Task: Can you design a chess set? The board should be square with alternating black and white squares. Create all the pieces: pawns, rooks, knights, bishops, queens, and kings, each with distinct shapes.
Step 2467:
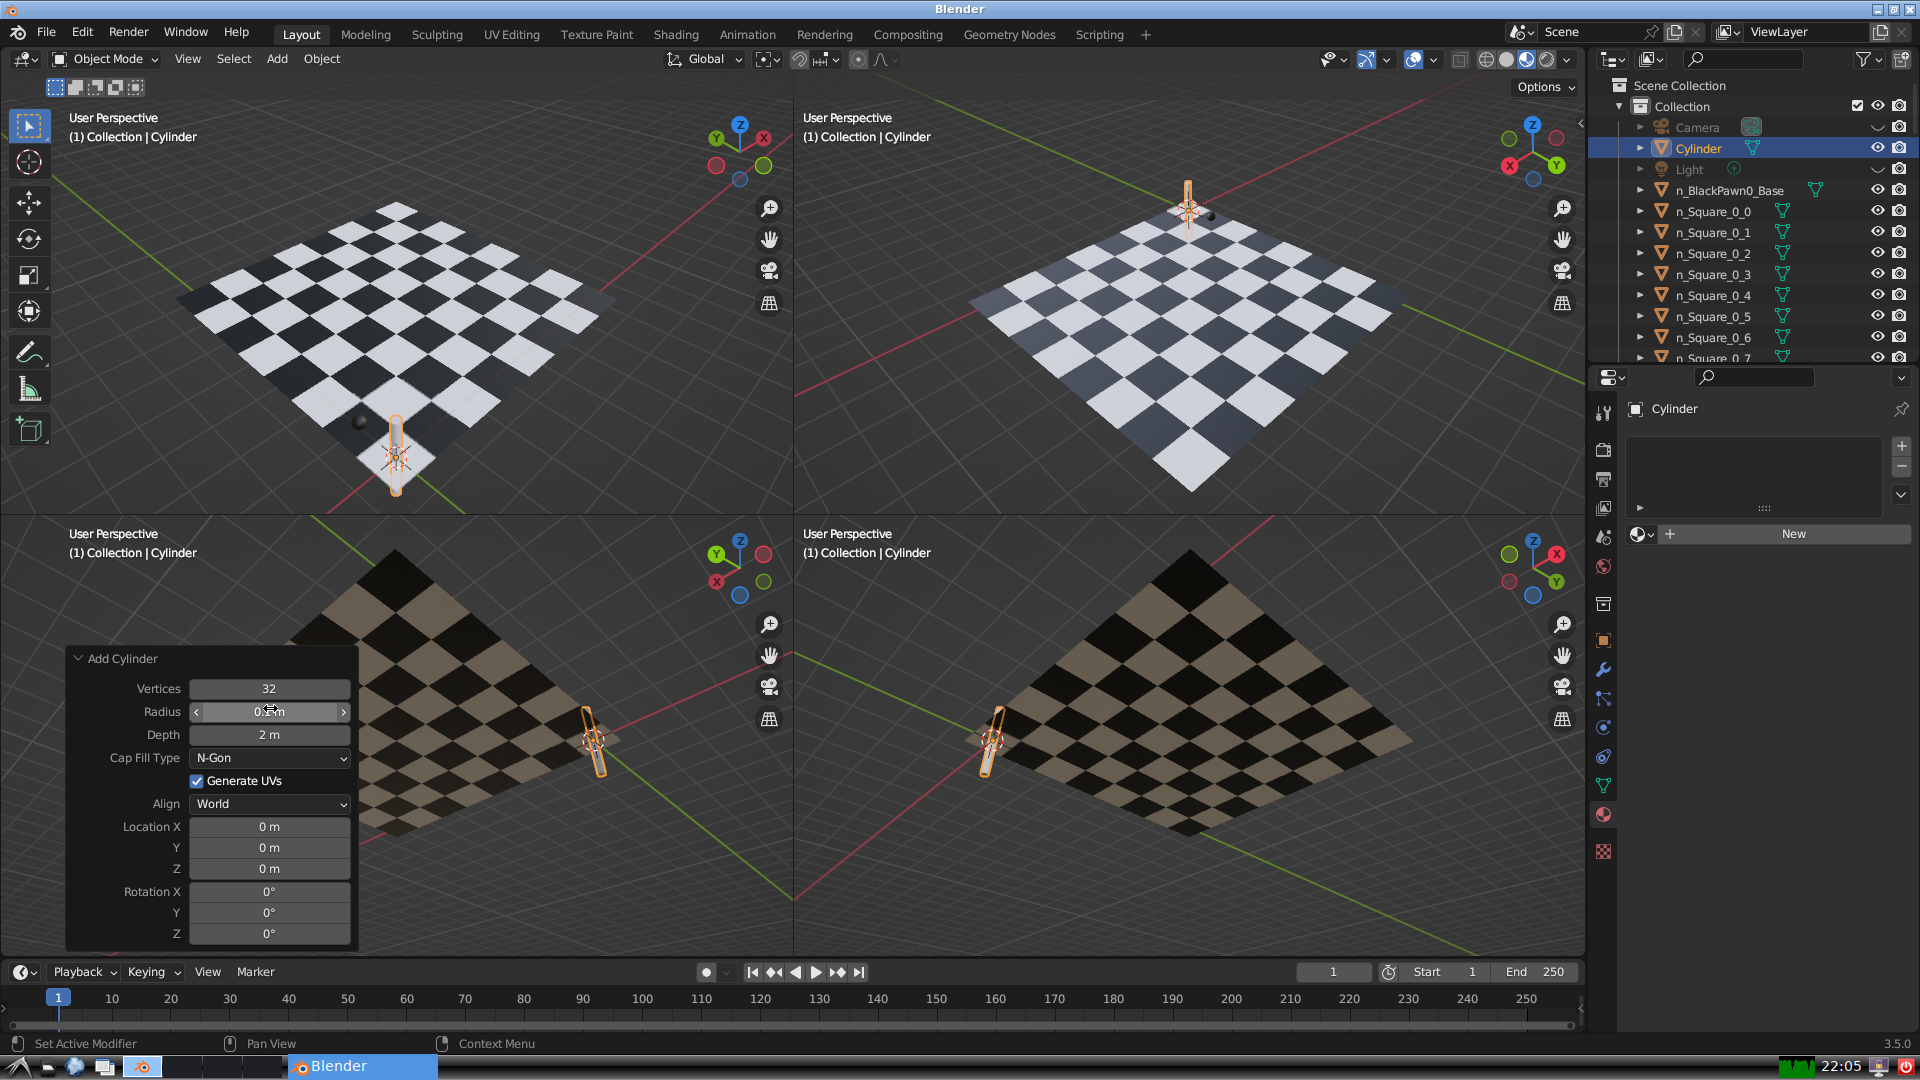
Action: {"mouse_move": [960, 540]}